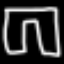
Label: pants